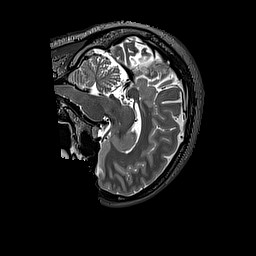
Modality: T2w
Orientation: sagittal
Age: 36
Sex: female
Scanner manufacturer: siemens
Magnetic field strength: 3 T
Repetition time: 3.2 s
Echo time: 0.567 s